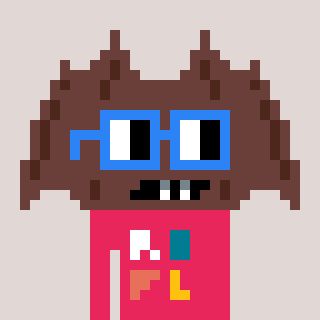
a pixel art character with square blue glasses, a bat-shaped head and a redpinkish-colored body on a warm background